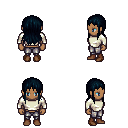
a pixel art fantasy rpg character, female body template, human, dark skin, white long-sleeve shirt, metal pants, raven unkempt hairstyle, brown shoes, four views (front, back, left, right), 2x2 character sprite sheet, small pixel art, hard edges, no anti-aliasing